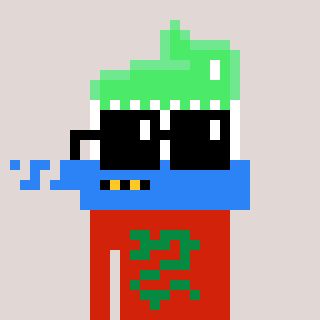
a pixel art character with square black sunglasses, a toothbrush-shaped head and a red-colored body on a warm background